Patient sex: M
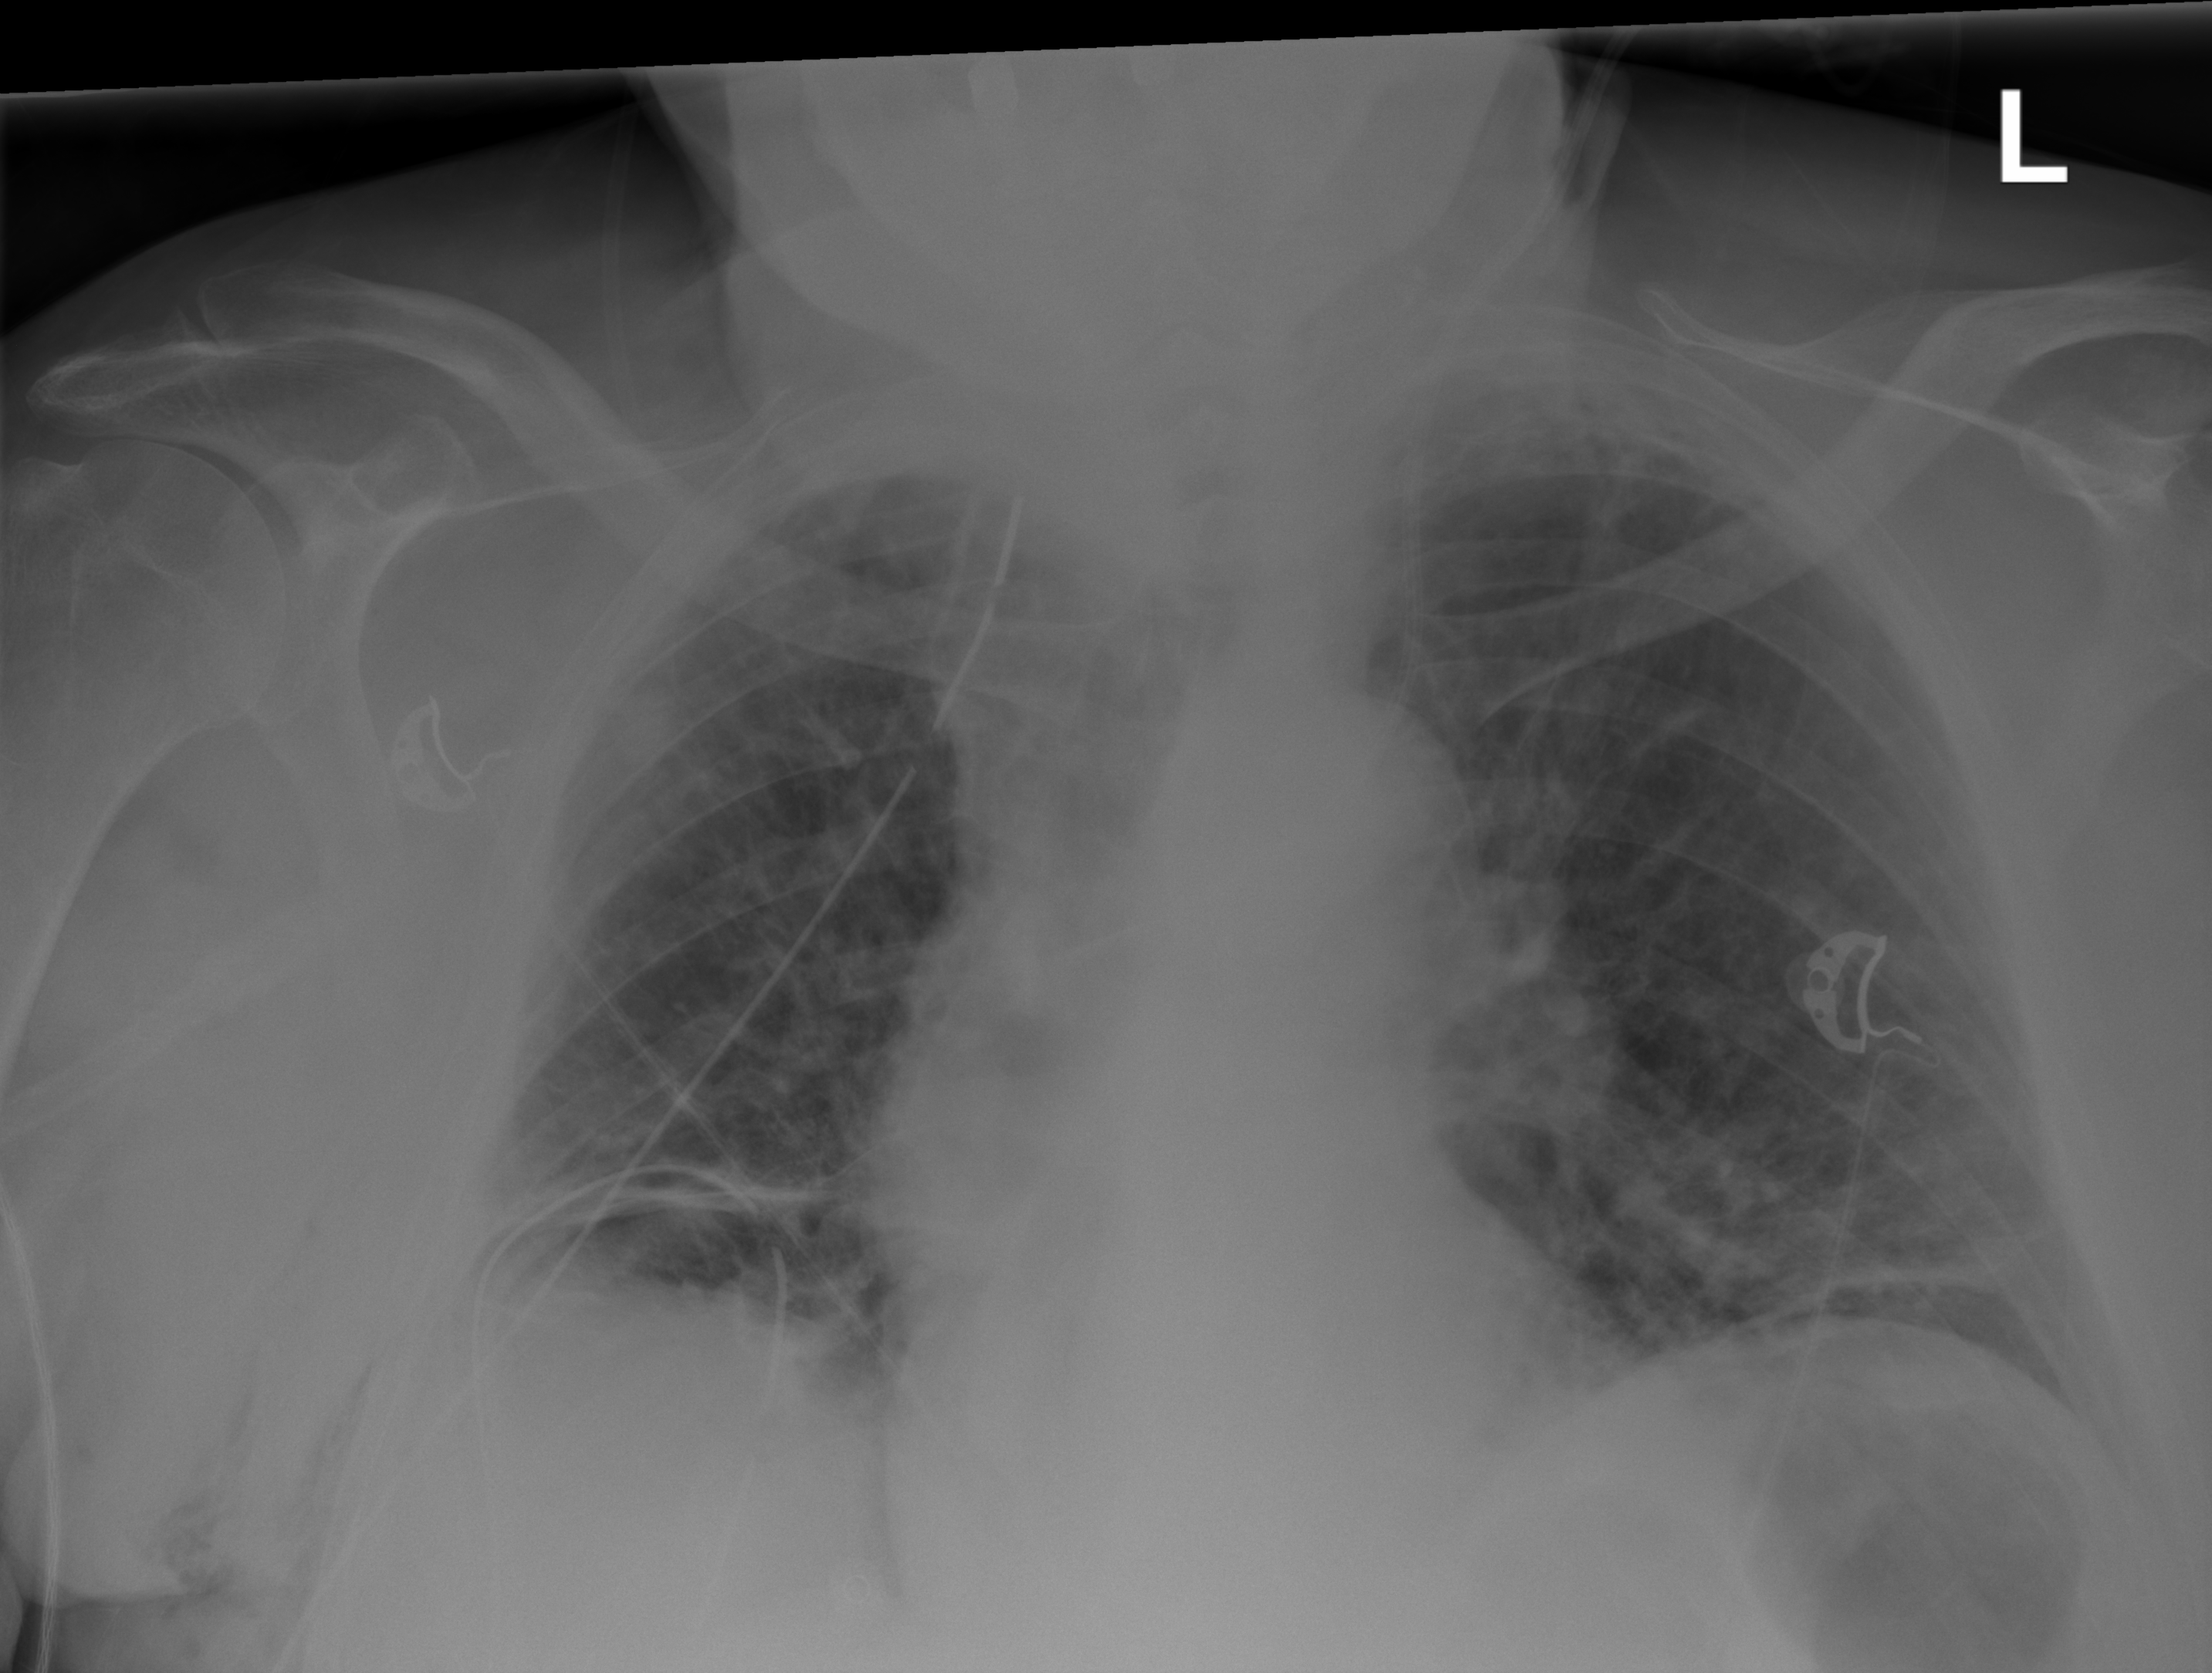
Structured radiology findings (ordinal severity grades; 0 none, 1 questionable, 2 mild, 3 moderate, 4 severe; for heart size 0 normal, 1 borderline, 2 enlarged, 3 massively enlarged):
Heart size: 0
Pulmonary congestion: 2
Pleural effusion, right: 2
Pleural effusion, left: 0
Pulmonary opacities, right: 2
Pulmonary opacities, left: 0
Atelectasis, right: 2
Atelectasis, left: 2